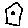
Label: house